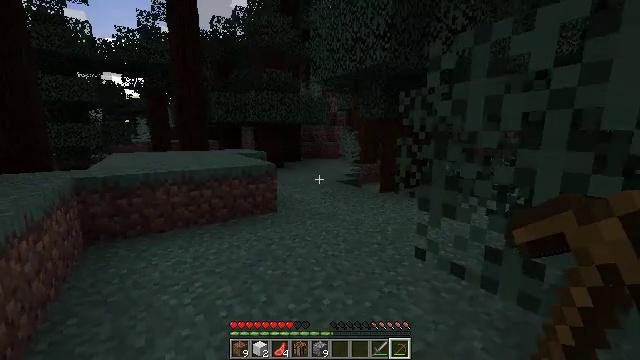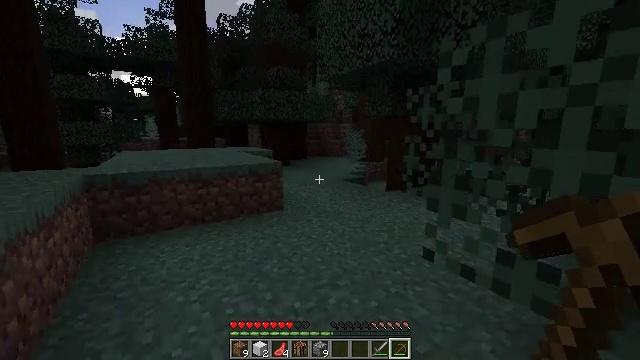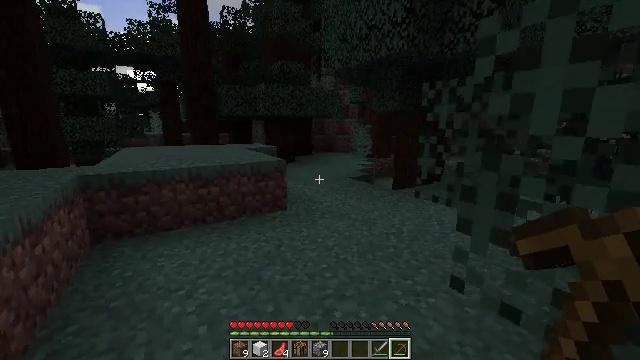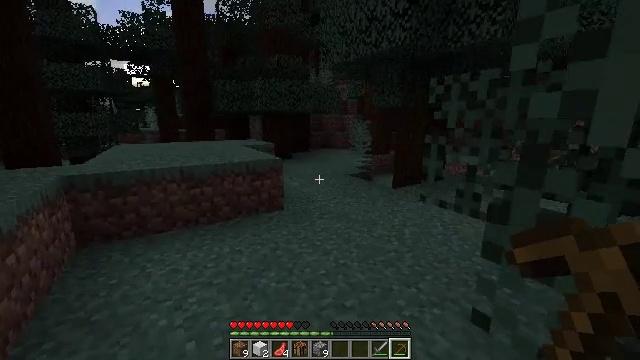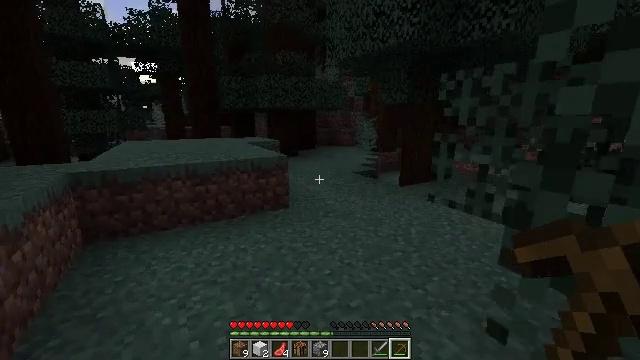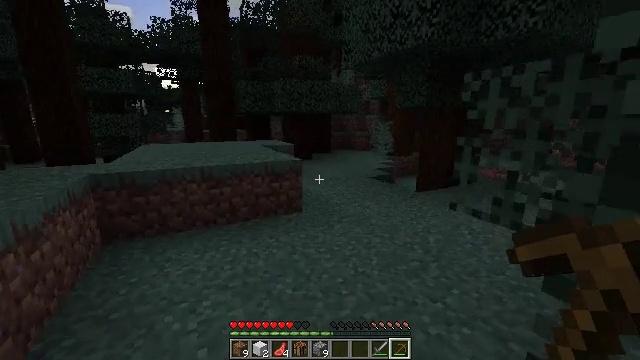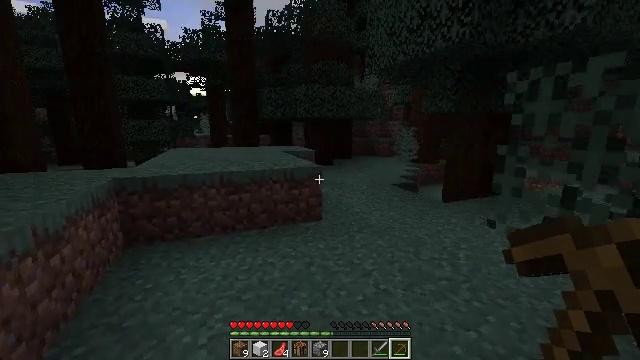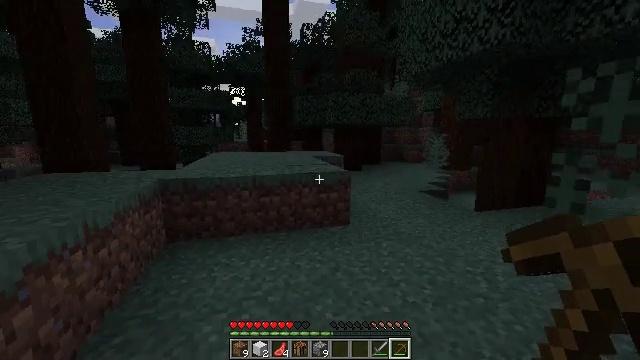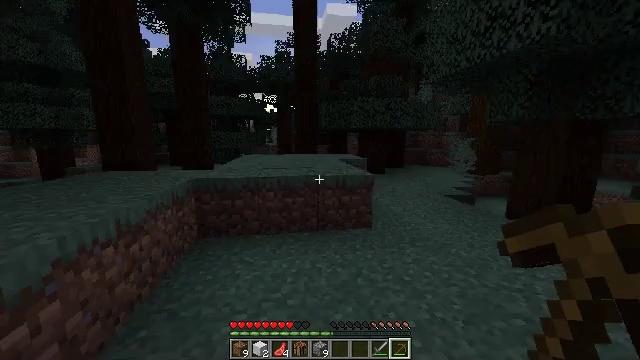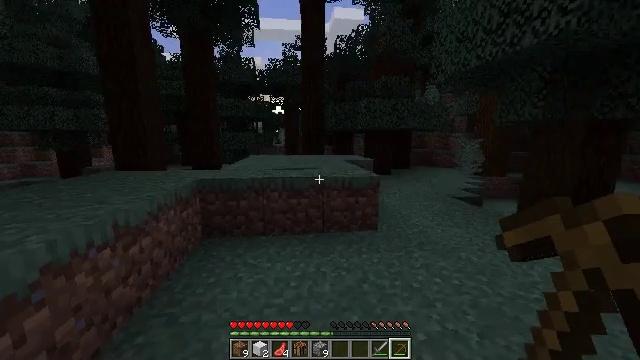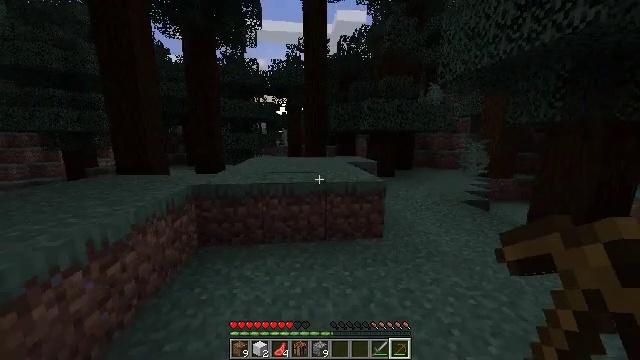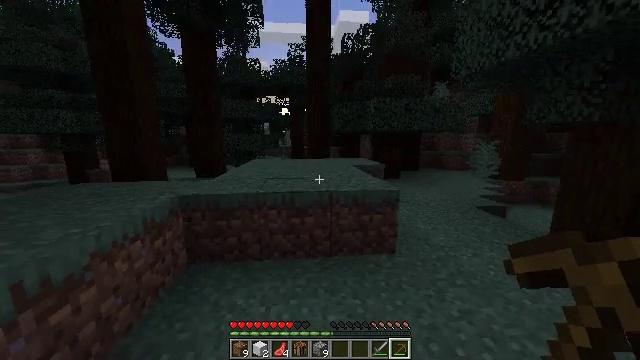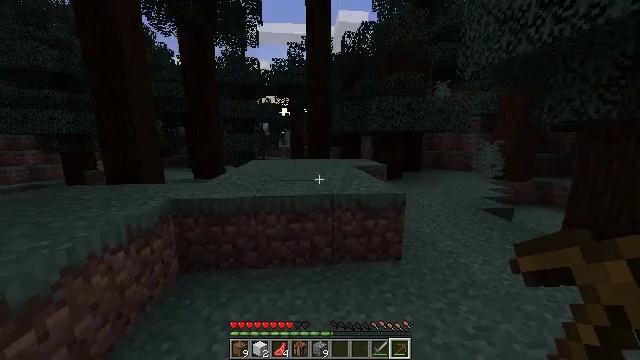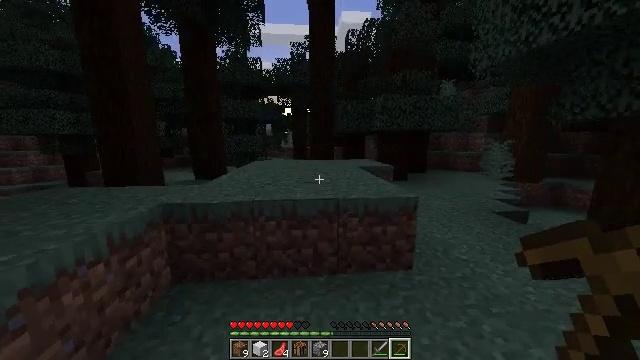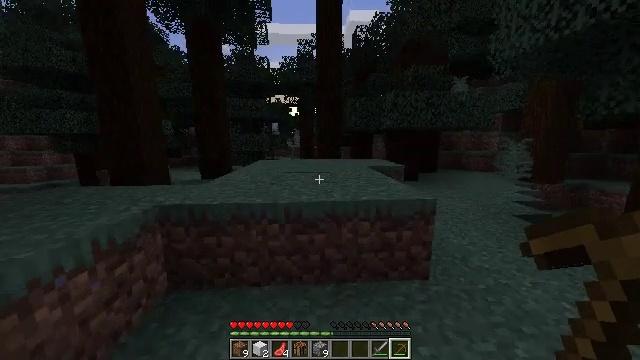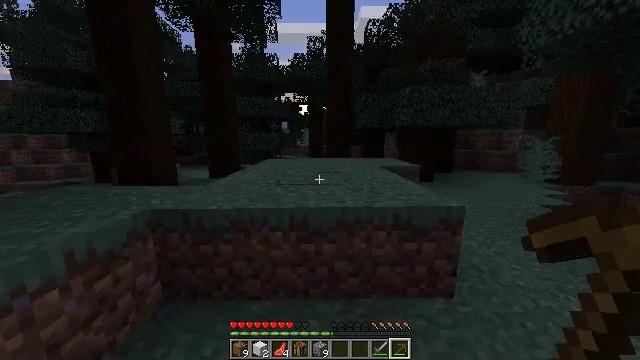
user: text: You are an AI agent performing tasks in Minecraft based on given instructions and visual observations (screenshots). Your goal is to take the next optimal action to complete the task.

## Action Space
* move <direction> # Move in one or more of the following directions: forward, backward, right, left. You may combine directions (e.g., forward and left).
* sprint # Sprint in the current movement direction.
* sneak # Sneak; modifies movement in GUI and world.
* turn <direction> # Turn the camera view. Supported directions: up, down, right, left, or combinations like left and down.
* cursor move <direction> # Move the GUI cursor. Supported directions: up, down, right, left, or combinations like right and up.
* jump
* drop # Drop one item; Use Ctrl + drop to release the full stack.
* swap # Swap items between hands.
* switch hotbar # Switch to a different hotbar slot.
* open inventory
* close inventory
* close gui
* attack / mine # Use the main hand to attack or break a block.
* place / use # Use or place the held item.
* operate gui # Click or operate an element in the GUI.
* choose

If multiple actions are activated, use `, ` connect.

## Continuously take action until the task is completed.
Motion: motion action
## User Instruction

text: Harvest the large fern for decoration.
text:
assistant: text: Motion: move forward, turn left
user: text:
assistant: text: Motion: move forward, turn left
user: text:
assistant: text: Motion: move forward
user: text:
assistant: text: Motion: turn left
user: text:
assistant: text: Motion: turn left
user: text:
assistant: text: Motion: move forward, turn left and up
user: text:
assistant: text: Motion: move forward, turn left
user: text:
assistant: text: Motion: move forward, turn left
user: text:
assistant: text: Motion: move forward, turn left
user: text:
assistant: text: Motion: move forward
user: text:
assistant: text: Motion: move forward
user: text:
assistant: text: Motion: move forward
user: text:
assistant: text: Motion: move forward
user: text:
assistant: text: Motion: move forward, turn left
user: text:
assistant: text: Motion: move forward, turn left
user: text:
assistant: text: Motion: move forward, turn left
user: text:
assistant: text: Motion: move forward, jump
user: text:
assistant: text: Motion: move forward, jump
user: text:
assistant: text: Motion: move forward, jump
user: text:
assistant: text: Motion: move forward, jump
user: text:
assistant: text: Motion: move forward
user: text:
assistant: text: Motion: move forward, turn left
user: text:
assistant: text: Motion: move forward
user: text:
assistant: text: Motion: move forward
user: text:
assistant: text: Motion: move forward
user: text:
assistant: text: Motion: move forward
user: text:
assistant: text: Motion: move forward
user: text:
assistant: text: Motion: move forward
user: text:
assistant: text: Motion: move forward
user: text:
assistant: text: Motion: move forward